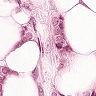
Metastatic tissue present: yes